【题型】解答题　【知识点】向量　【难度】easy
如图，已知点$M$、$N$分别是$\square ABCD$的边$CD$、$BC$上的中点。设$\overrightarrow{AB} = \vec{a}$，$\overrightarrow{AD} = \vec{b}$，求向量$\overrightarrow{BD}$、$\overrightarrow{MN}$关于$\vec{a}$、$\vec{b}$的分解式。

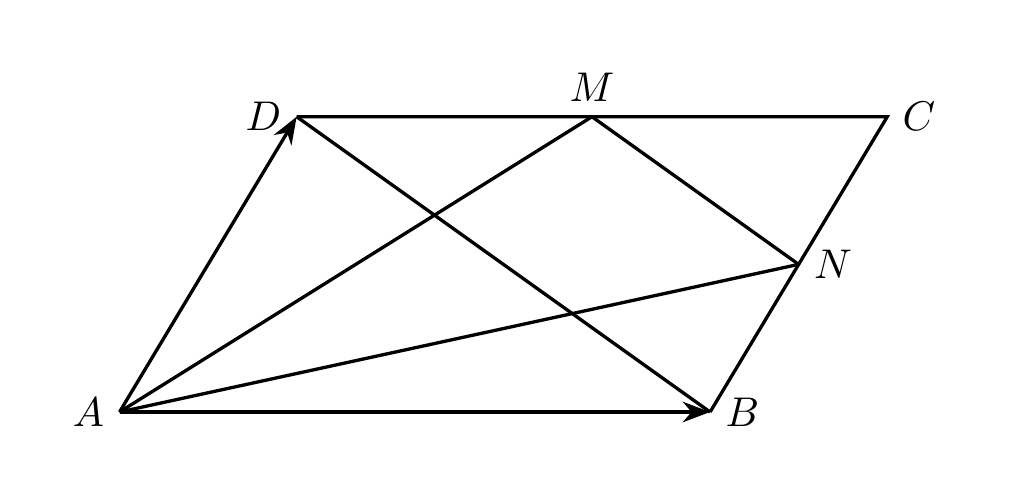
【解答】
【答案】$\overrightarrow{BD} = -\vec{a} + \vec{b}$；$\overrightarrow{MN} = \dfrac{1}{2}\vec{a} - \dfrac{1}{2}\vec{b}$

【分析】根据向量三角形法则求出$\overrightarrow{BD}$，再结合三角形中位线定理的向量表达形式求解$\overrightarrow{MN}$即可解决问题。

【详解】解析：
$\overrightarrow{BD} = \overrightarrow{BA} + \overrightarrow{AD} = -\vec{a} + \vec{b}$。

$\because M$、$N$分别是$\square ABCD$的边$CD$、$BC$上的中点，
$\therefore MN \parallel DB$，$MN = \dfrac{1}{2}BD$，
$\therefore \overrightarrow{MN} = -\dfrac{1}{2}\overrightarrow{BD} = -\dfrac{1}{2}(-\vec{a} + \vec{b}) = \dfrac{1}{2}\vec{a} - \dfrac{1}{2}\vec{b}$。

【点睛】本题考查平面向量、平行四边形法则、三角形中位线定理等知识，解题的关键是熟练掌握三角形法则解决问题，学会添加常用辅助线，构造三角形中位线解决问题。